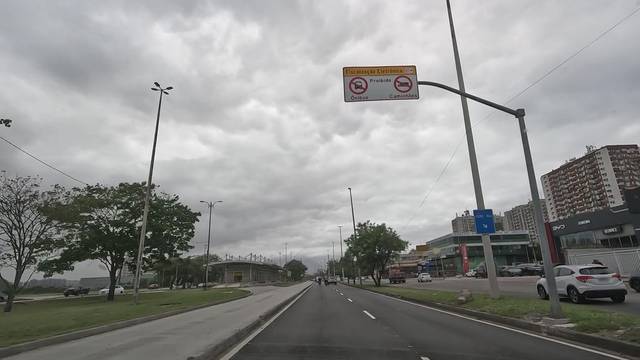
Region: Brazil
Coordinates: -23.006, -43.433